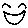
Label: smiley face